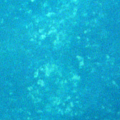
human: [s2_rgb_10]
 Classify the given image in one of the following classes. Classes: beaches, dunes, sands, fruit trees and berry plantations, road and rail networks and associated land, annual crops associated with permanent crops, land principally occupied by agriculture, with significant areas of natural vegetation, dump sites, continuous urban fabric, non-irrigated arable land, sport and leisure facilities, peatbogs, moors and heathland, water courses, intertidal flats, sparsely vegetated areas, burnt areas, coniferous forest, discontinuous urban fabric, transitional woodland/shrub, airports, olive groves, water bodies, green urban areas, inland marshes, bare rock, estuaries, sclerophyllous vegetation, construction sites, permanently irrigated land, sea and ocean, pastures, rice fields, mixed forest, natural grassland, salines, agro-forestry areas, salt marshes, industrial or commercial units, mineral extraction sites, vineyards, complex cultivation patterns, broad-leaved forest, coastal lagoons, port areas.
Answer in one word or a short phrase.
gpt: sea and ocean